Question: I am pretty new to C# and as a practice exercise was trying to convert a console input of Y's and N's into boolean array of true and false (Y=true N=false).

I get the "" error. Any suggestions?
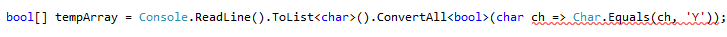
Answer: Try:
'''
bool[] tempArray = Console.ReadLine().ToList().ConvertAll(ch => Char.Equals(ch, 'Y')).ToArray();
'''
Lambdas do not need the type of their parameters to be specified in the declaration, they are inferred automatically. You would also need to convert to the list of 'bool's to an array with 'ToArray'.